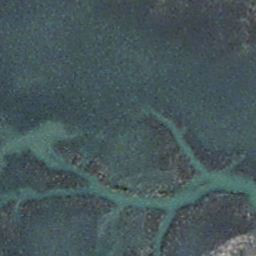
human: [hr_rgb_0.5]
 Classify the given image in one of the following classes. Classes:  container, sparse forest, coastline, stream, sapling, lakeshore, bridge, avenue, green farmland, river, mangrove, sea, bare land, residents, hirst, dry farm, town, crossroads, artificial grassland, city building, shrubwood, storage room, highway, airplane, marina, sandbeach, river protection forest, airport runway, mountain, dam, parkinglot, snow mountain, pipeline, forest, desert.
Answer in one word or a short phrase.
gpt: stream